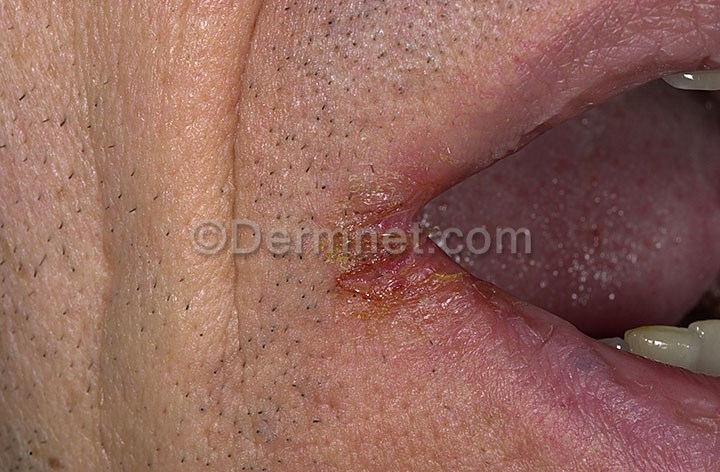
Disease: Tinea Ringworm Candidiasis and other Fungal Infections